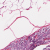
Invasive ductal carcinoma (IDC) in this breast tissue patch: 0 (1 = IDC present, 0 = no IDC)